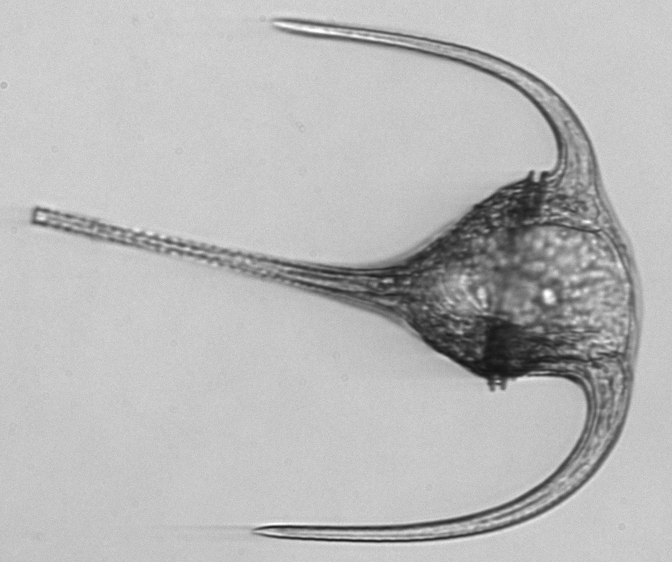
Label: Tripos